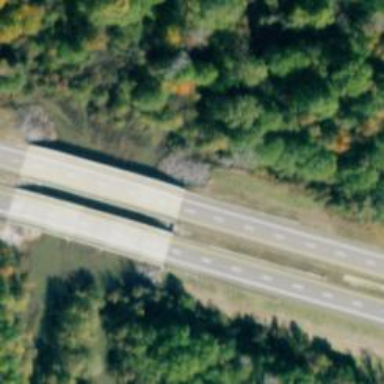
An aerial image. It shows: Bridge on trunk highway with dual carriageway.